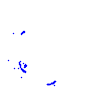
Particle: proton